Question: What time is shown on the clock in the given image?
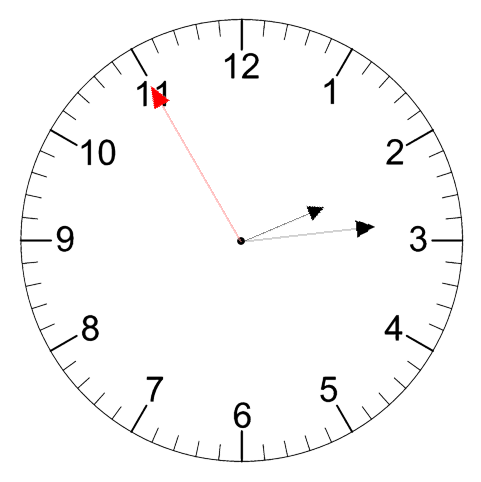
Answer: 02:13:55